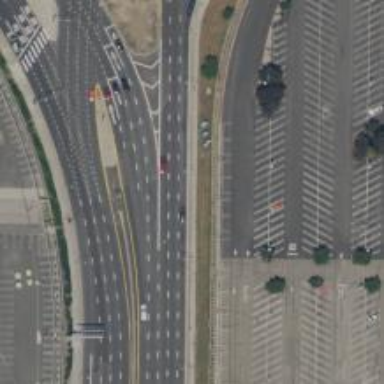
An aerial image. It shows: Primary highway that functions as expressway.